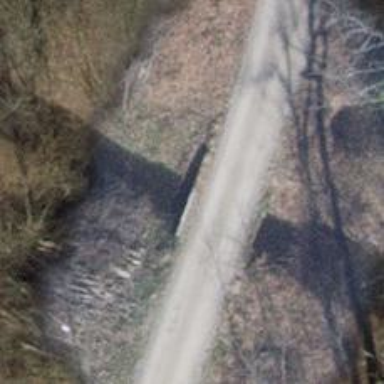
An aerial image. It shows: Culvert tunnel underneath ditch.